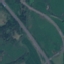
Land use / land cover class: Highway